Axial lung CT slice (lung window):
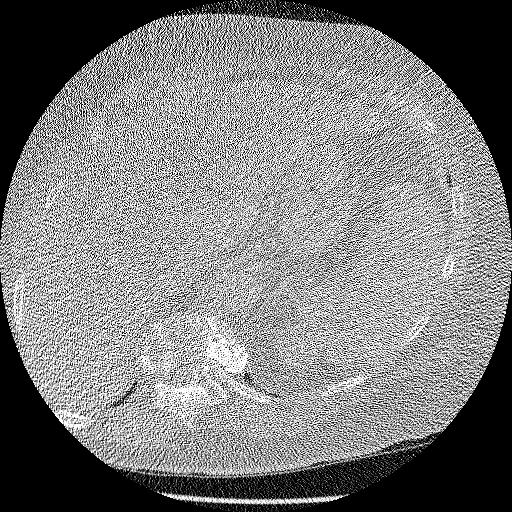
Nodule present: no